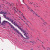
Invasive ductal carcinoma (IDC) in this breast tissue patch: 0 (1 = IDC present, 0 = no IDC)